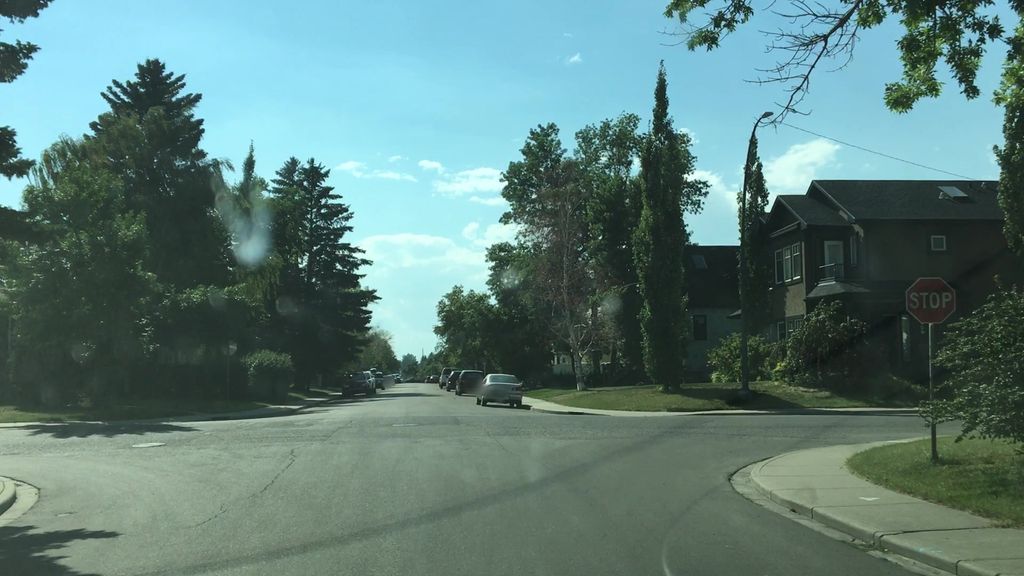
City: calgary